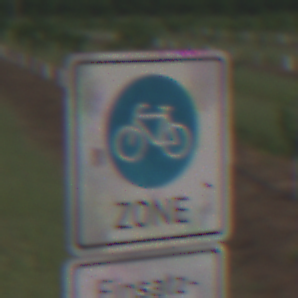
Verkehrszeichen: BeginnFahrradzone
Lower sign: BesondereFahrzeugeUndTransportgueter3
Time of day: SunriseSunset
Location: Outdoor (Nature)
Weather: PartlyCloudy
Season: NotSpecified
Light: Natural